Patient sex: M
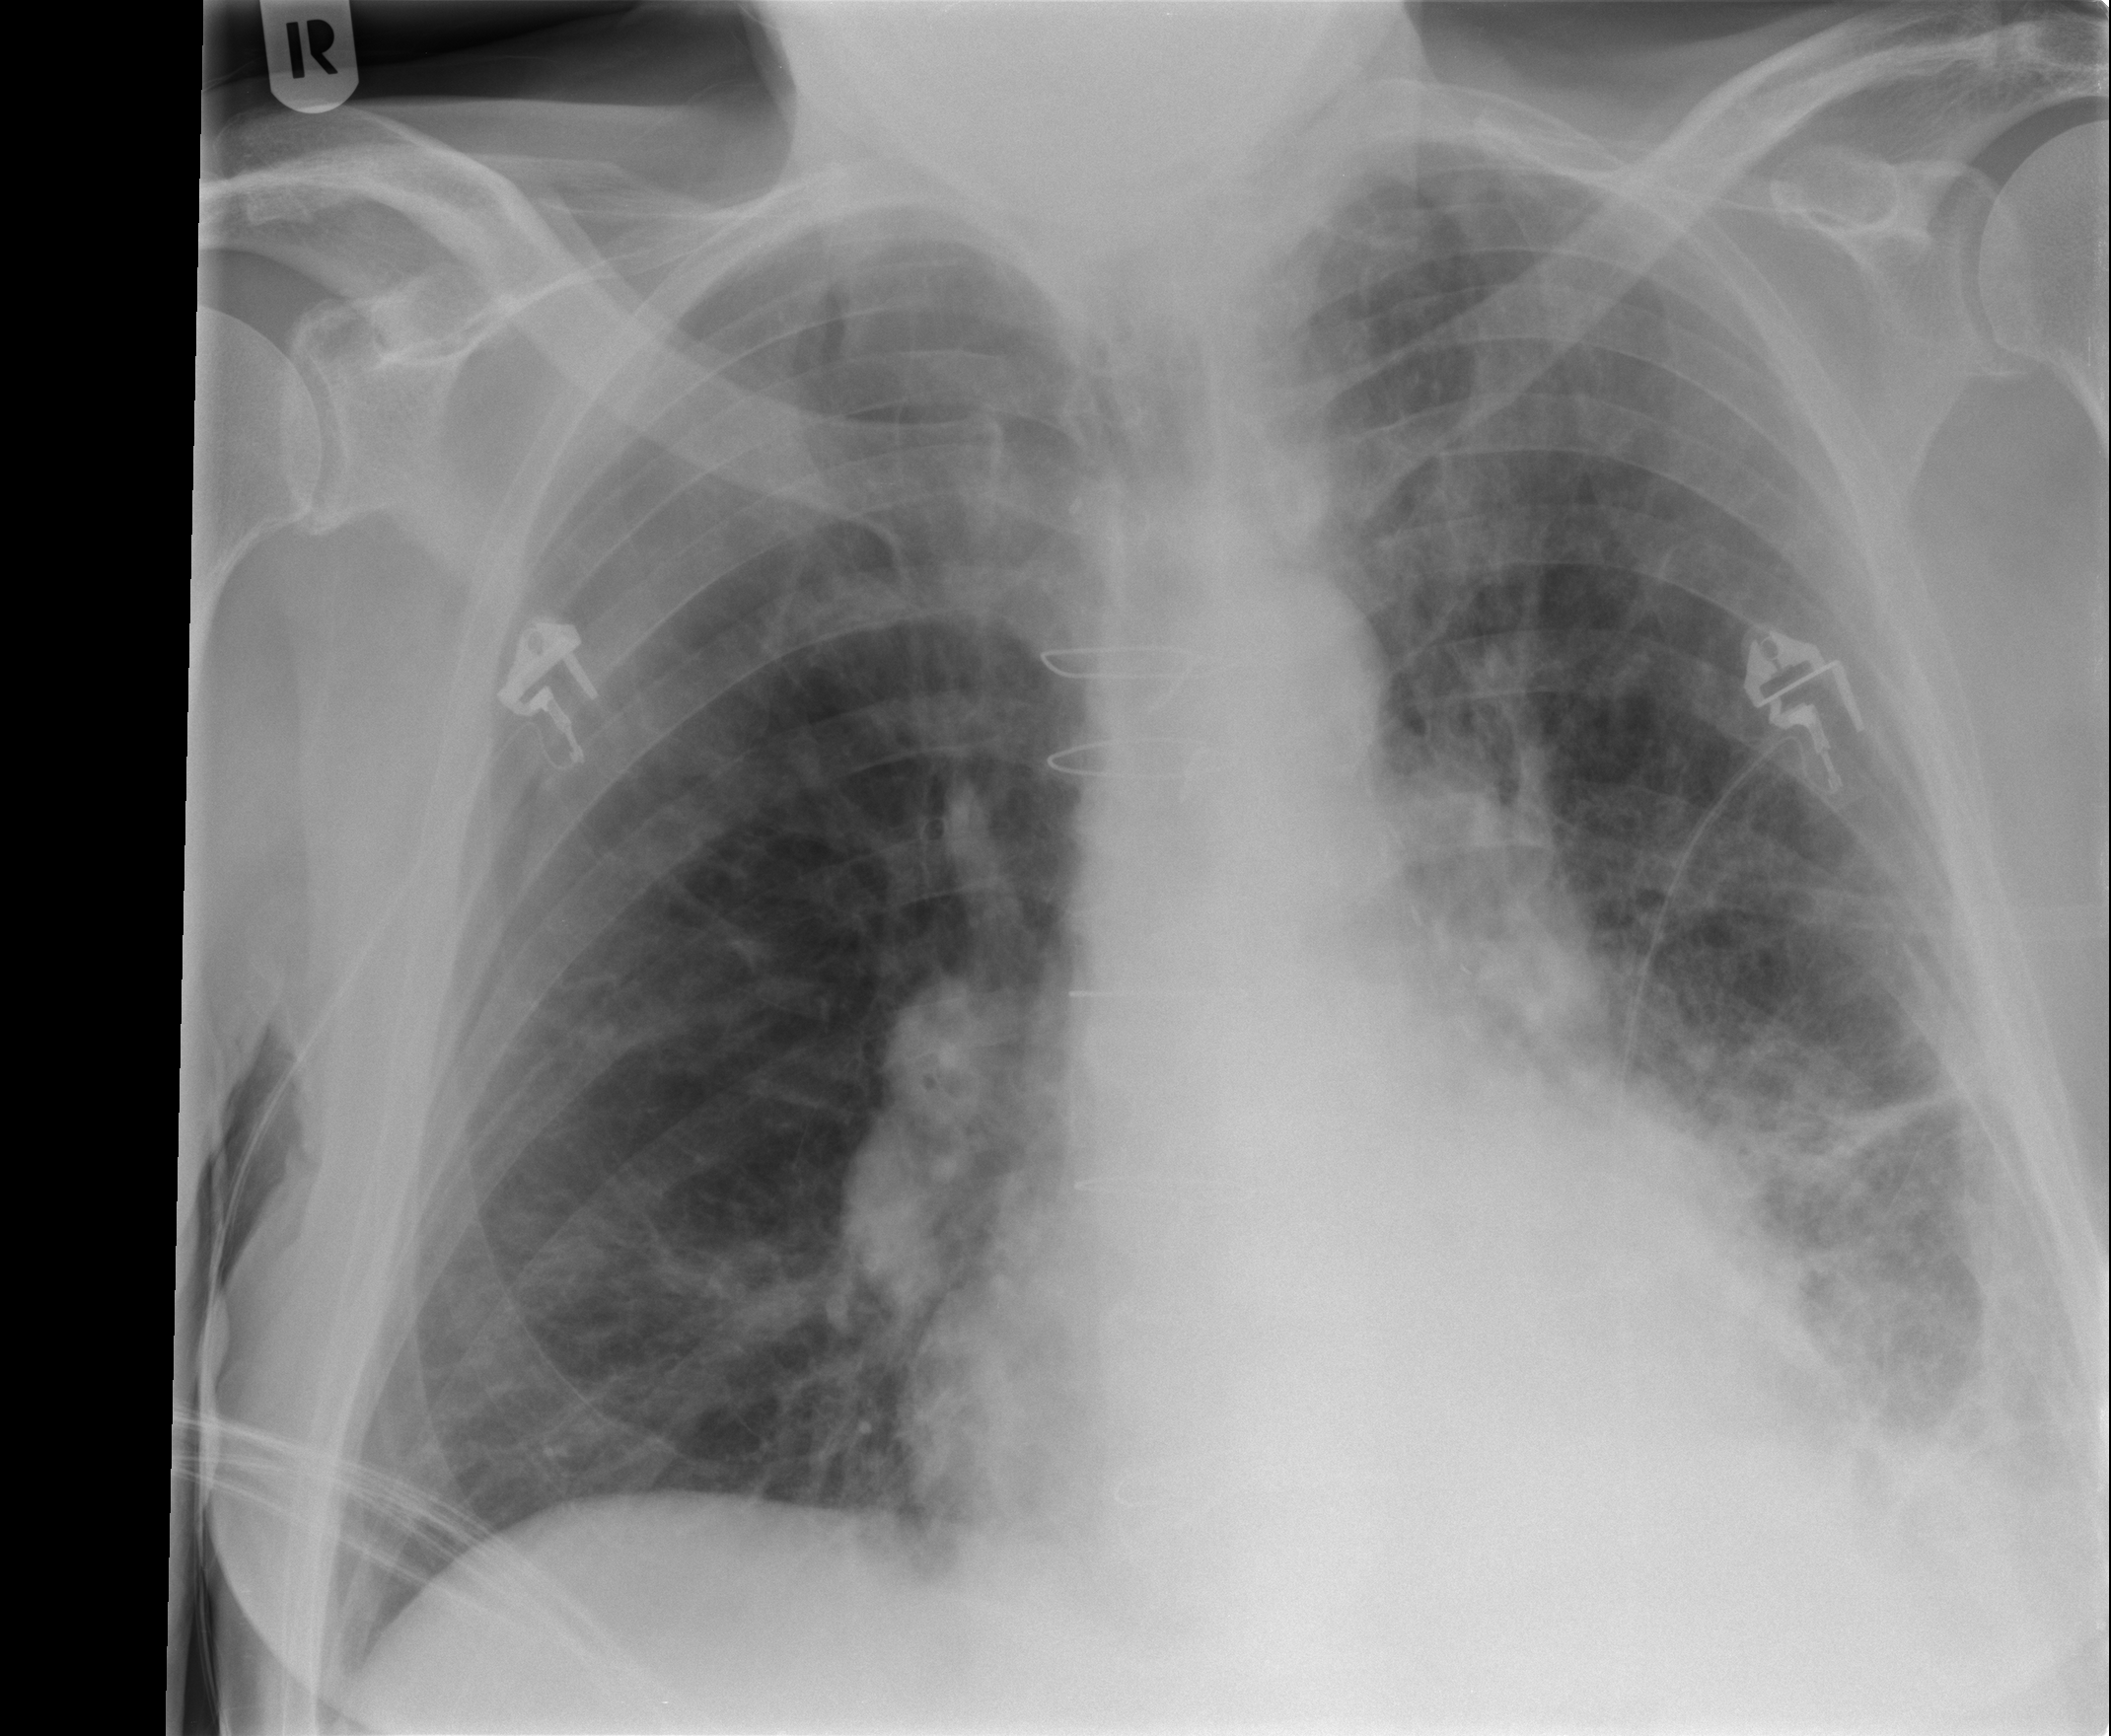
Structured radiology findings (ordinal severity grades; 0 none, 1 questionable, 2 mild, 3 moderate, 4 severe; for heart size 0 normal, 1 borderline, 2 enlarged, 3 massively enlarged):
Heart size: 0
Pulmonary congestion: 0
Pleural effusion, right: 0
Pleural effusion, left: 2
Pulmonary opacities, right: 1
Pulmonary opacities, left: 3
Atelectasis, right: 0
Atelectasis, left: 2